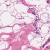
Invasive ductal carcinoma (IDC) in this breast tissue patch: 0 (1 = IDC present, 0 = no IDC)